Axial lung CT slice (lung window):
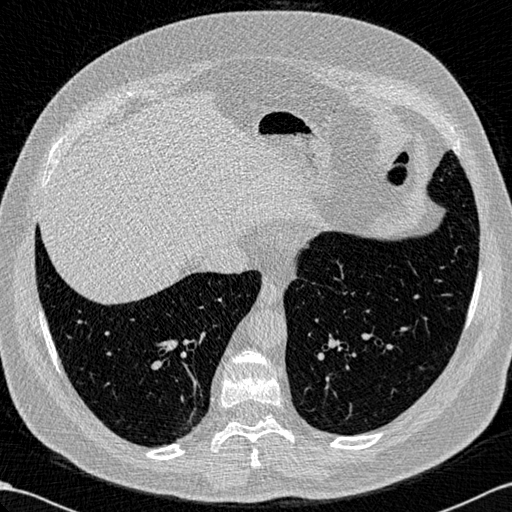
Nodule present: no